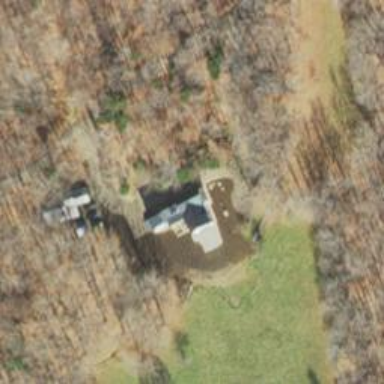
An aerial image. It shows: Simple house.